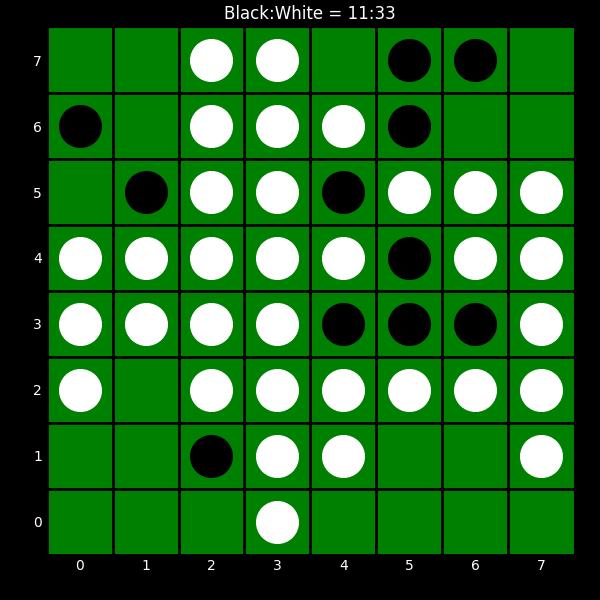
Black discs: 11
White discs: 33